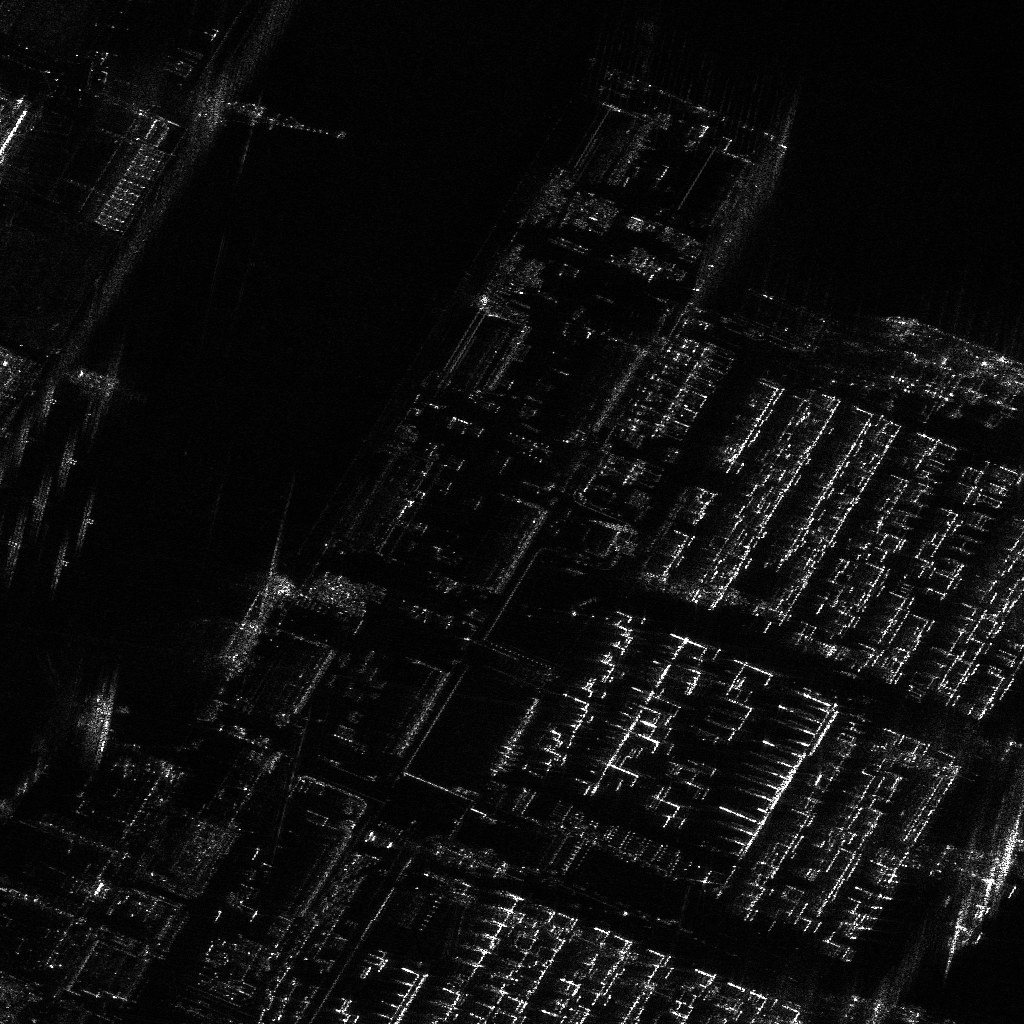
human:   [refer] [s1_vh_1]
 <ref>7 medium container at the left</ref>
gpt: <box>[[1, 40, 2, 45, 14], [3, 36, 5, 41, 14], [5, 52, 6, 57, 14], [0, 49, 2, 54, 14], [3, 45, 4, 50, 14], [5, 41, 7, 47, 14], [8, 46, 9, 52, 14]]</box>